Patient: sex F, age 56
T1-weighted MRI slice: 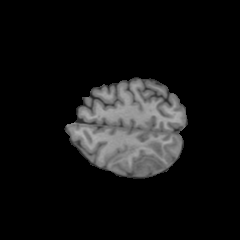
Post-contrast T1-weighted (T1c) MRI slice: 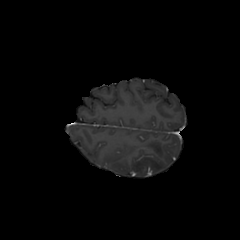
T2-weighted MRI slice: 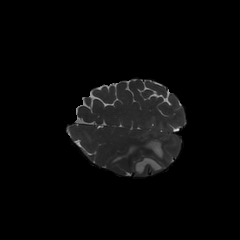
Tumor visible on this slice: yes
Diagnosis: Glioblastoma, IDH-wildtype
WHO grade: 4